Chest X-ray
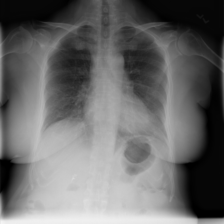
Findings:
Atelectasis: negative
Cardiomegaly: negative
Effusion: negative
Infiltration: negative
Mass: negative
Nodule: negative
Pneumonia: negative
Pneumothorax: negative
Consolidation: negative
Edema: negative
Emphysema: negative
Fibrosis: negative
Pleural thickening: negative
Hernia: negative